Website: apple
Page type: payment
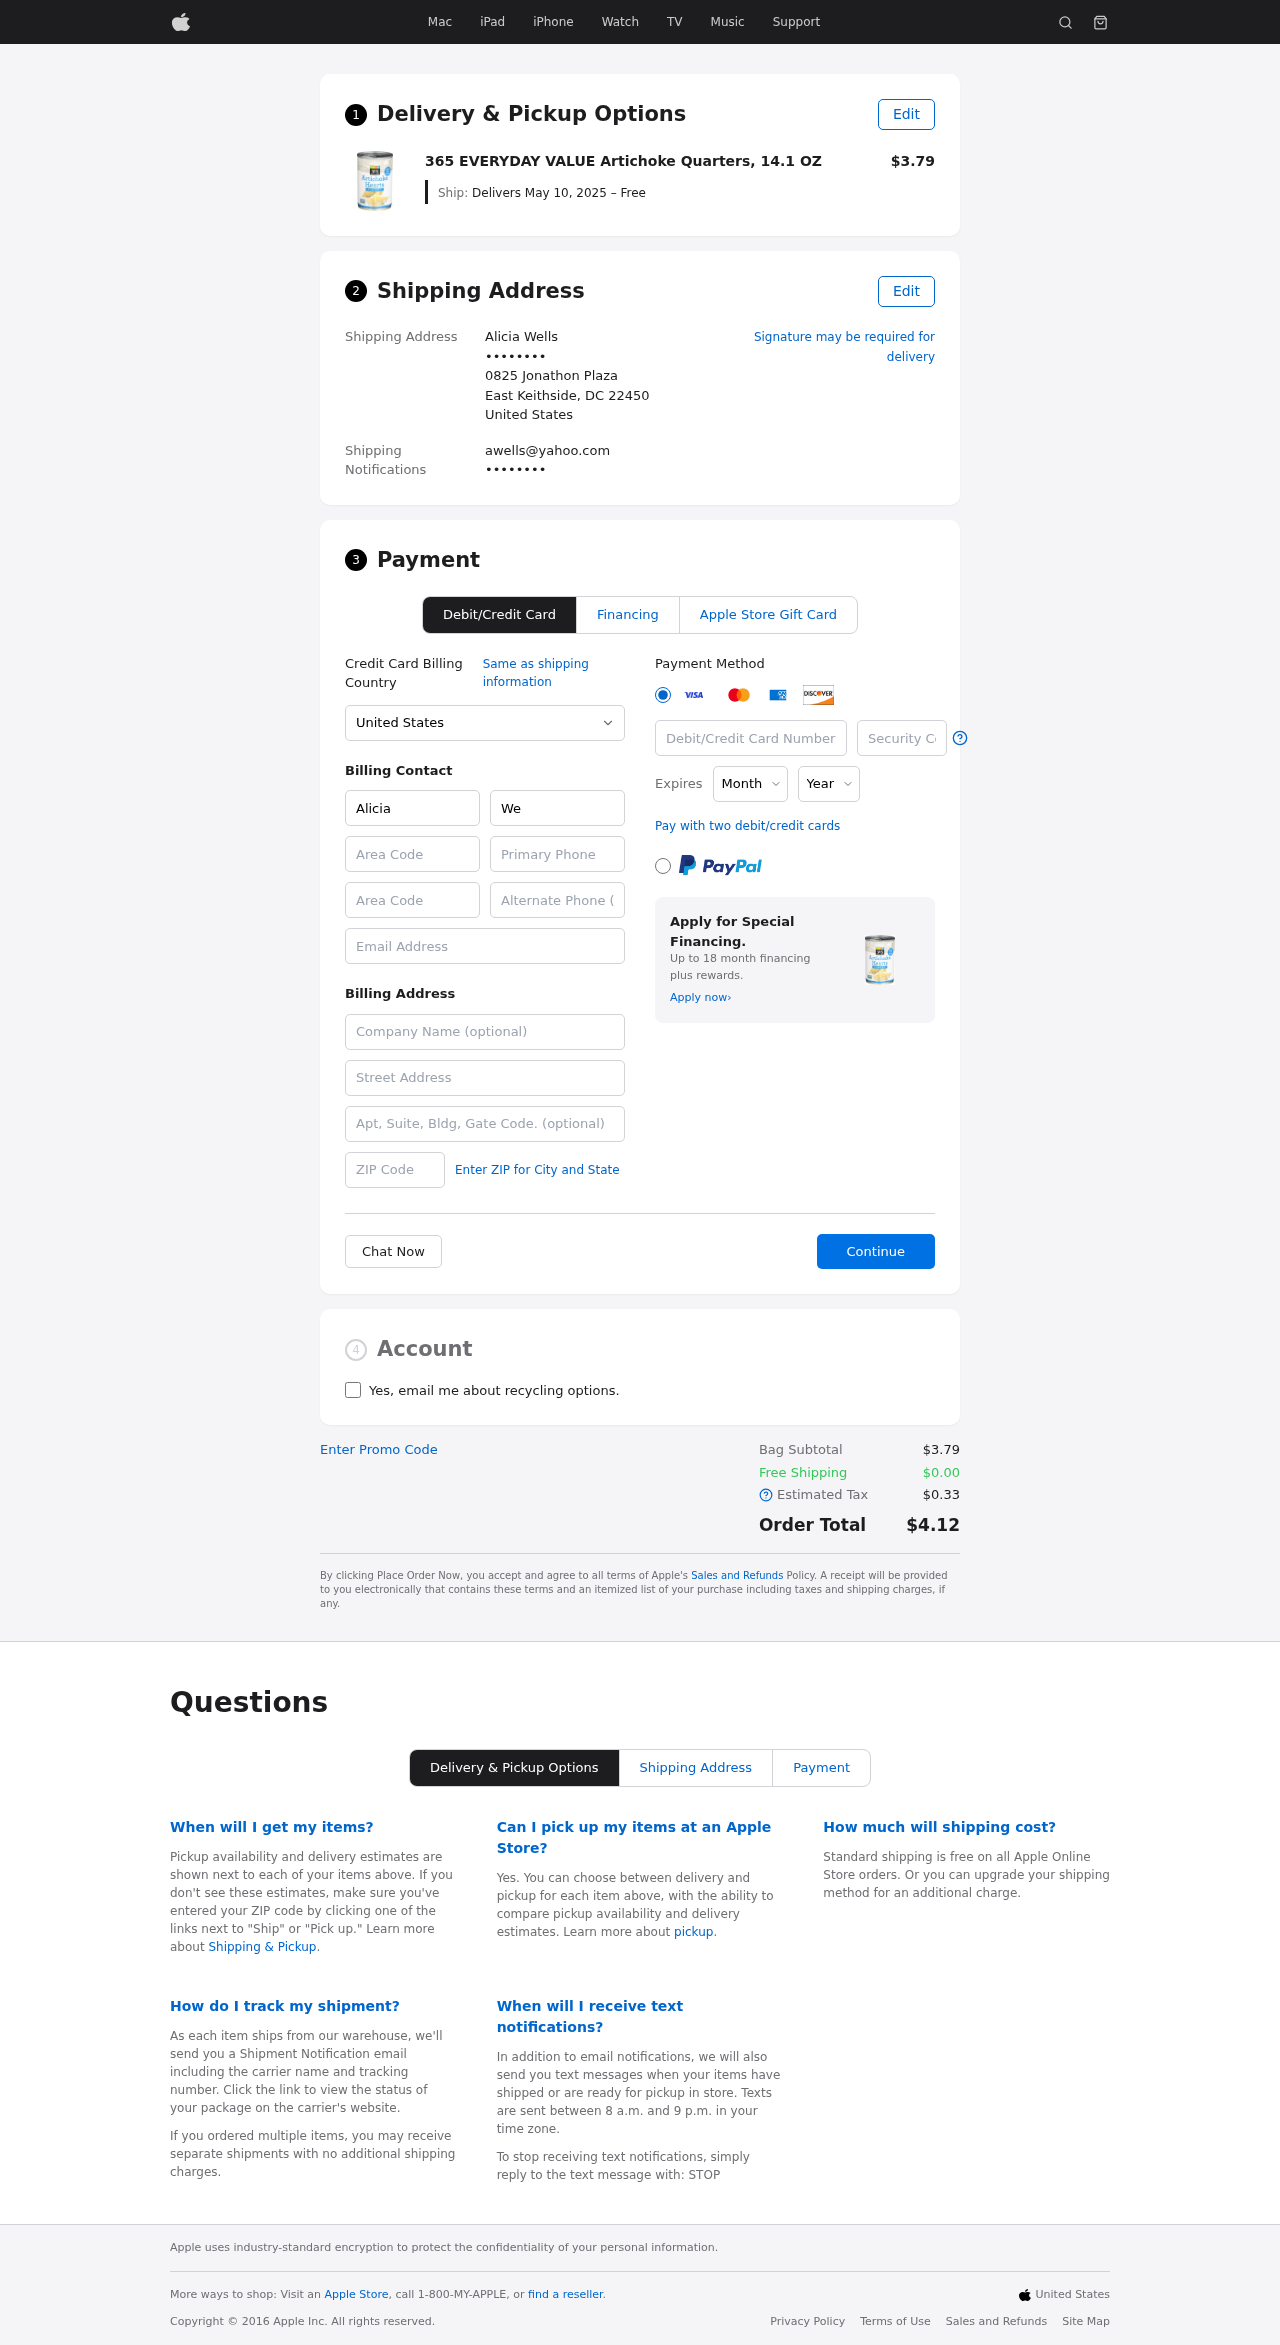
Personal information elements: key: PII_CARD_CVV
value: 6591
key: PII_CARD_EXPIRY_MONTH
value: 06
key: PII_CARD_EXPIRY_YEAR
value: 28
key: PII_CARD_NUMBER
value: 3472 8661 9526 061
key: PII_CITY_STATE_ZIP
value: East Keithside, DC 22450
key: PII_COUNTRY
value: United States
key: PII_EMAIL
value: awells@yahoo.com
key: PII_EMAIL2
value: awells@yahoo.com
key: PII_FIRSTNAME
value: Alicia
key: PII_FULLNAME
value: Alicia Wells
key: PII_LASTNAME
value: Wells
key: PII_PHONE3
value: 3892020367
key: PII_PHONE_ALT
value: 7034886848
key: PII_PHONE_ALT_AREA
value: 703
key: PII_PHONE_AREA
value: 389
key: PII_SECURITY_CODE
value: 42657
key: PII_STREET
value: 0825 Jonathon Plaza
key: PII_PHONE
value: ••••••••
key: PII_PHONE2
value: ••••••••
Product elements: key: PRODUCT1_NAME
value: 365 EVERYDAY VALUE Artichoke Quarters, 14.1 OZ
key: PRODUCT1_PRICE
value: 3.79
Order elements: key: ORDER_DELIVERY_DATE
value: Delivers May 10, 2025 – Free
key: ORDER_SUBTOTAL
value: $3.79
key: ORDER_SHIPPING_COST
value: $0.00
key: ORDER_TAX
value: $0.33
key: ORDER_TOTAL
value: $4.12